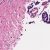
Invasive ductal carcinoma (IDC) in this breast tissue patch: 0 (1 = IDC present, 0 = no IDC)